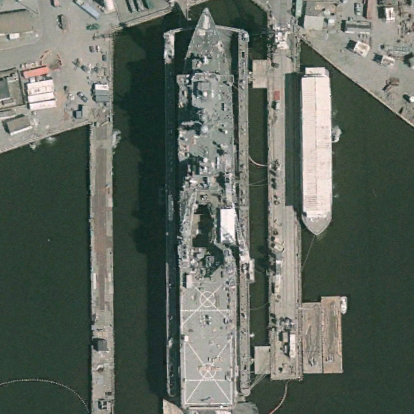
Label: combat